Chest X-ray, PA view. Patient: 59 years old, sex F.
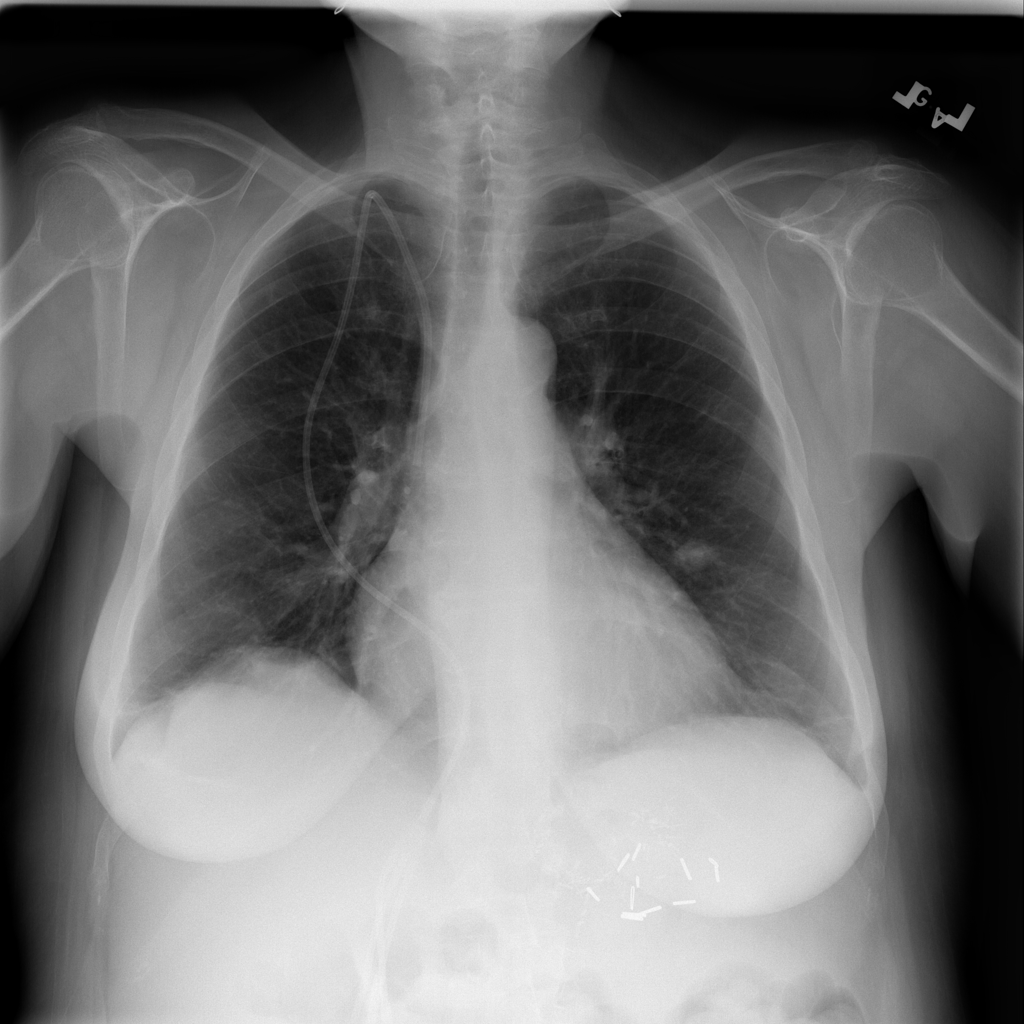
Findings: Atelectasis